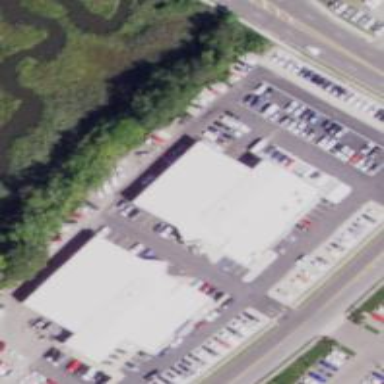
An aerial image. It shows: Building housing car shop.